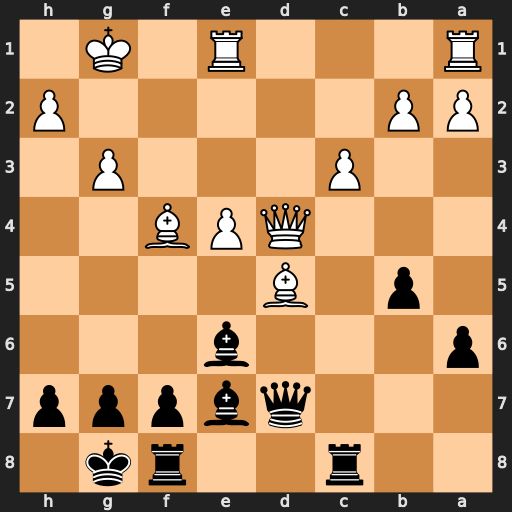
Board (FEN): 2r2rk1/3qbppp/p3b3/1p1B4/3QPB2/2P3P1/PP5P/R3R1K1
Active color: b
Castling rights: -
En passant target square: -
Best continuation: Bc5 Qxc5 Rxc5